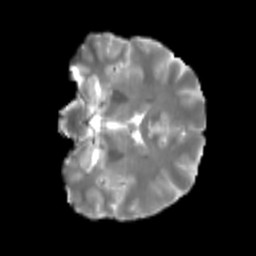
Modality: T2w
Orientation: coronal
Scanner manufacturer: siemens
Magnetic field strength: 3 T
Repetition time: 4 s
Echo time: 0.0594 s